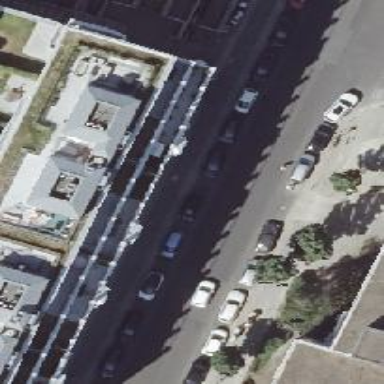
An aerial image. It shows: Residential road with asphalt surface and parallel parking lanes on both sides.